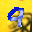
Label: 9